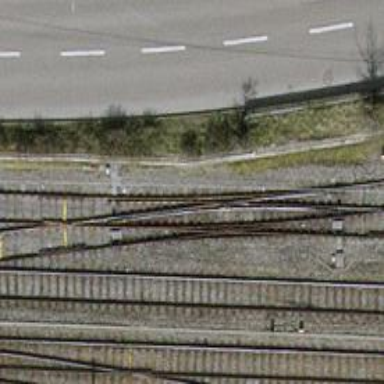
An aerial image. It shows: Railway switch.